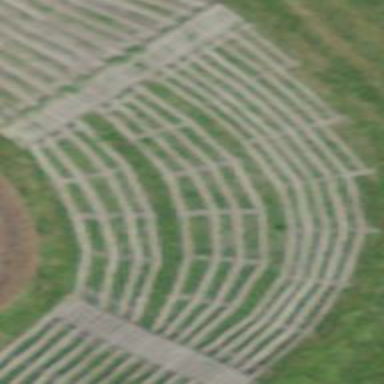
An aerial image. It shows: Bleachers on leisure land.